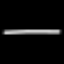
Label: line